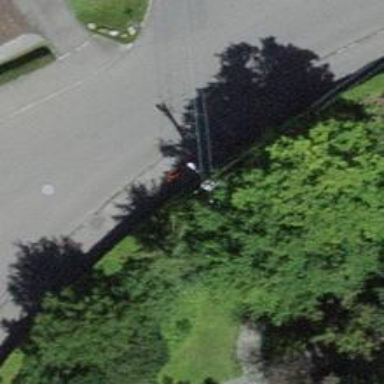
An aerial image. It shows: Street cabinet used for power utility.